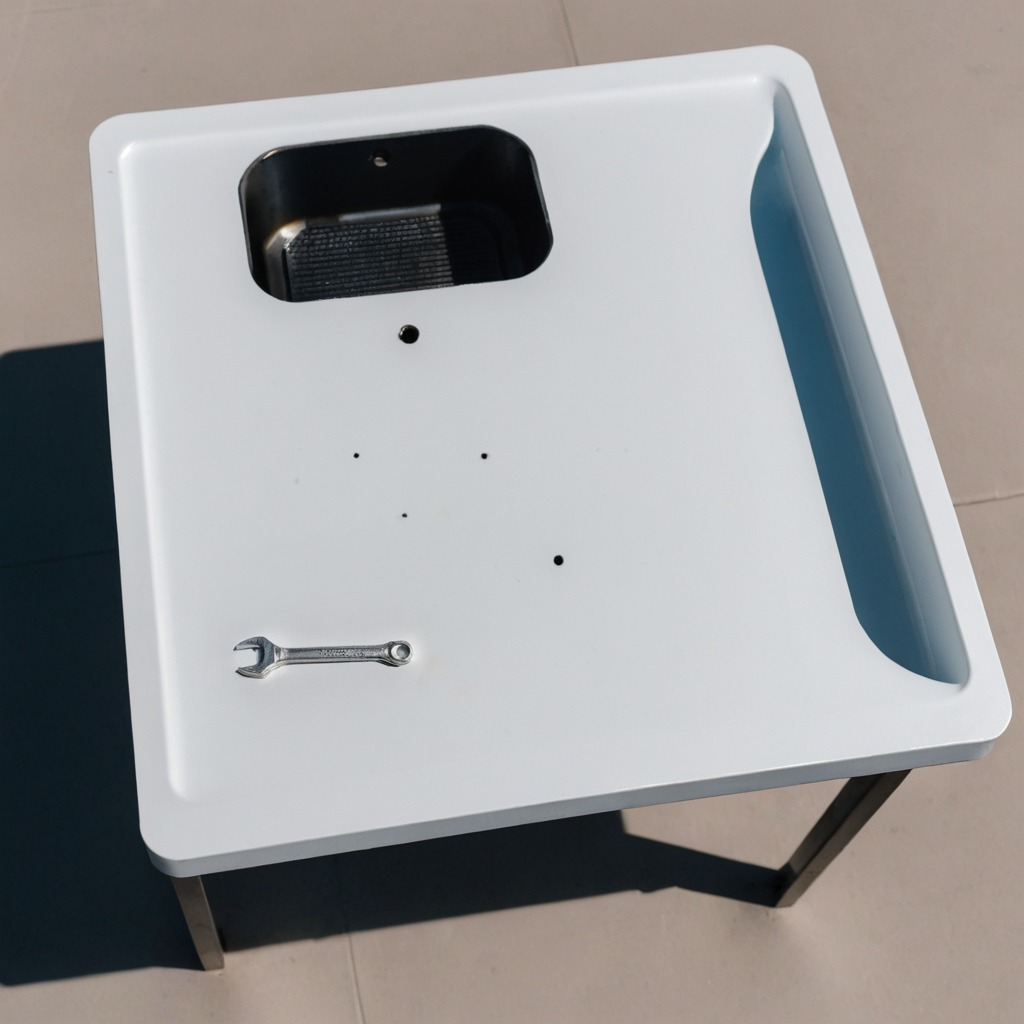
An wrench lies on a clean utility table in a temporary outdoor tool station.